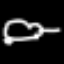
Label: frog